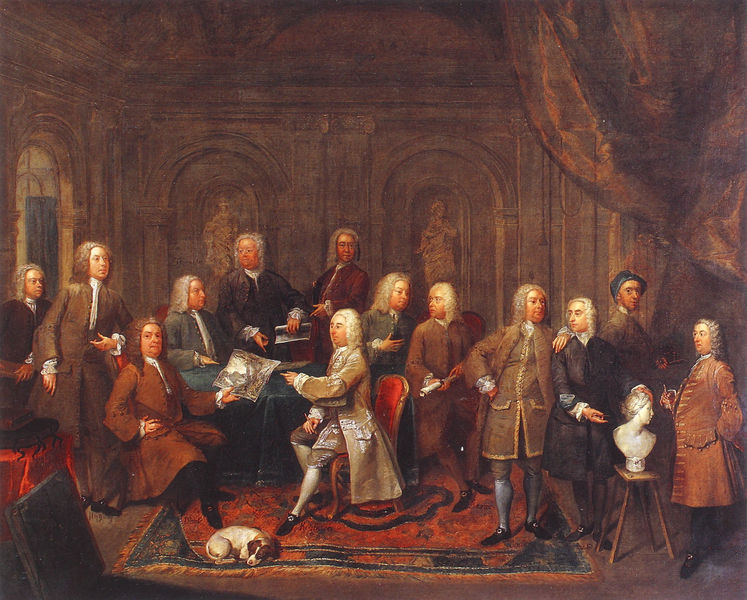
Titel: The Jones Family
Künstler: William Hogarth
Institution: Ann Lady Boothby, Fonmon Castle
Schlagwörter: blau, gemälde, gruppe, braun, männer, raum, stuhl, tisch, tür, zimmer, hund, rot, gesellschaft, haube, leute, malerei, teppich, wand, barock, bild, gruppenbildnis, vorhang, sessel, sitzend, stehend, innen, blatt, musik, locken, papier, bogen, hocker, figuren, büste, bögen, strümpfe, nische, buch, künstler, kunst, statuette, karte, statuen, historismus, kniebundhosen, landkarte, perücken, rennaissance, relieff, nischen, honoratioren, is, teppivh, schnallenschuhe#